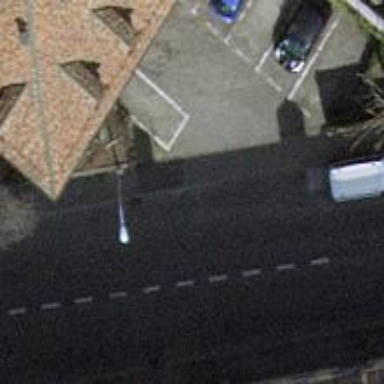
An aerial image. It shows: Unmarked crossing on the road.